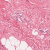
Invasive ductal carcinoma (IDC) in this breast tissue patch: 0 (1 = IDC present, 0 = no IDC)